Field crop: maize
Growth stage: 2
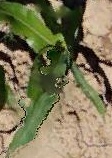
Species: maize